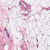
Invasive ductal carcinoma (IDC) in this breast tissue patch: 0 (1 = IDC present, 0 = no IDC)